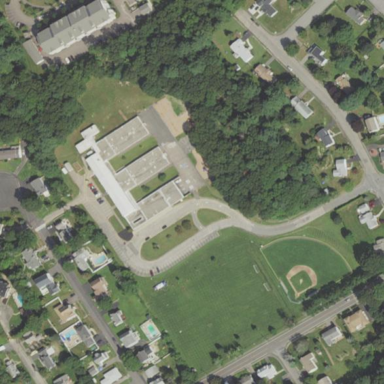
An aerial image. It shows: School.